Question: I have no idea how to handle this code within a style attribute. How do I correctly code this markup or properly escape it? I could use a string.format and emit the entire div but that seems like an awkward solution.
(I figured all those slant brackets would pose an issue in this posting so I am including an image.)

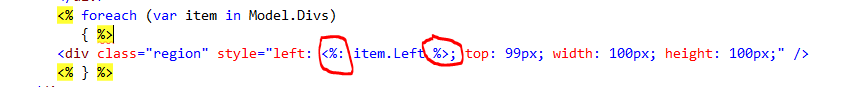
Answer: I see this all the time in my editor as well, for some reason, it doesn't color the attributes properly in CSS and JS. However, the attribute that you are spitting out will should still perform like you are expecting.